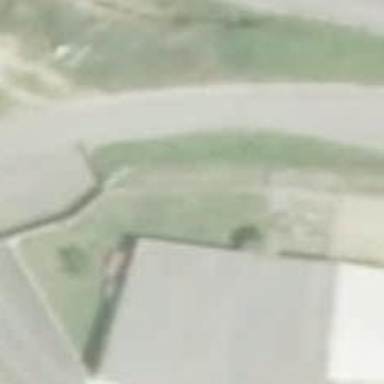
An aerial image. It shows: Shed building.